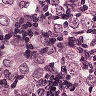
Metastatic tissue present: yes